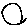
Label: circle